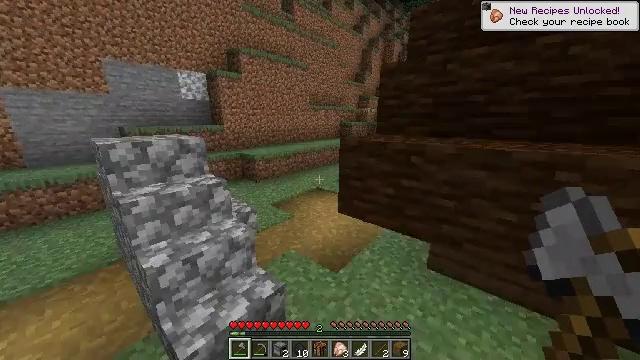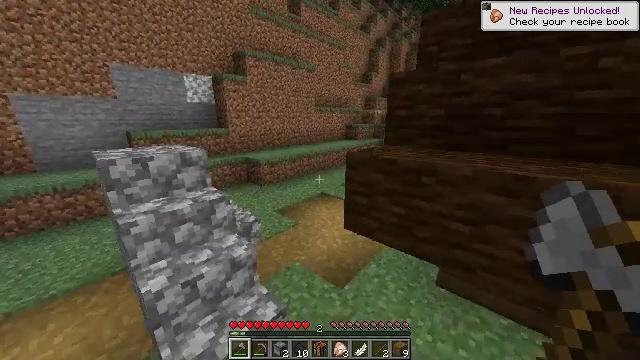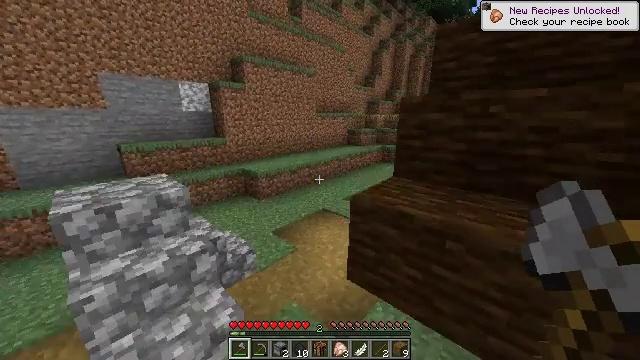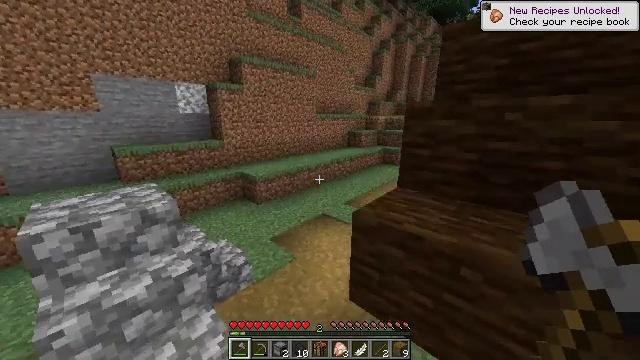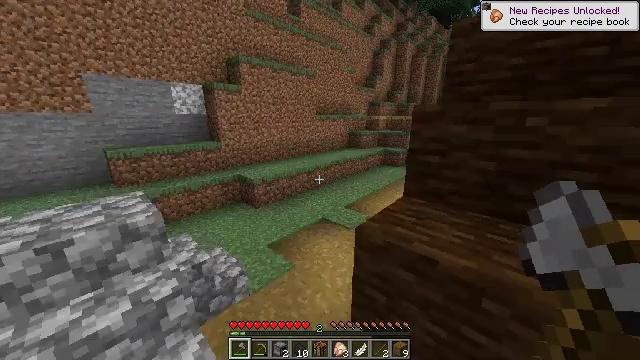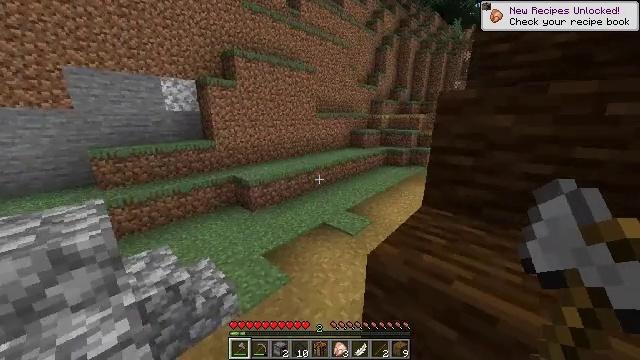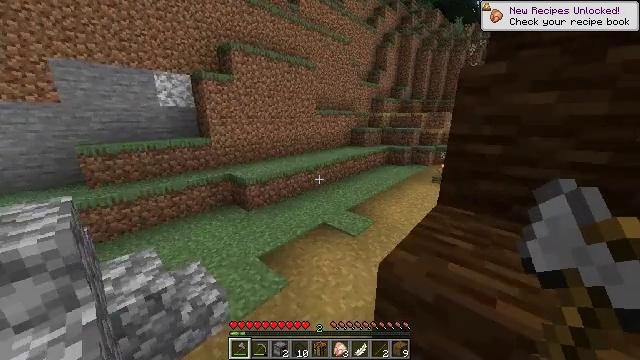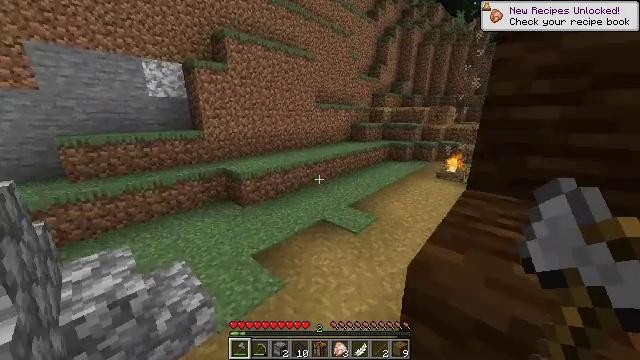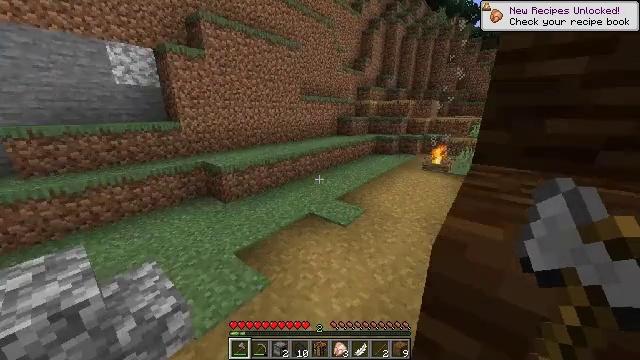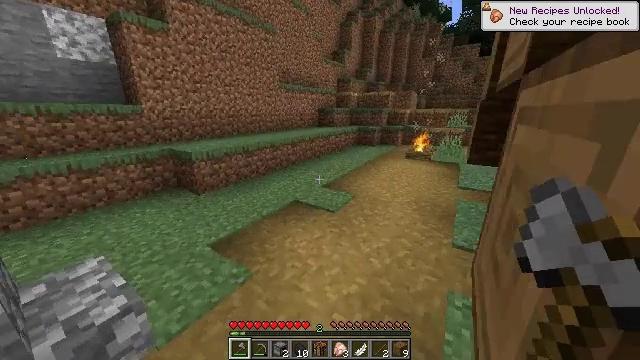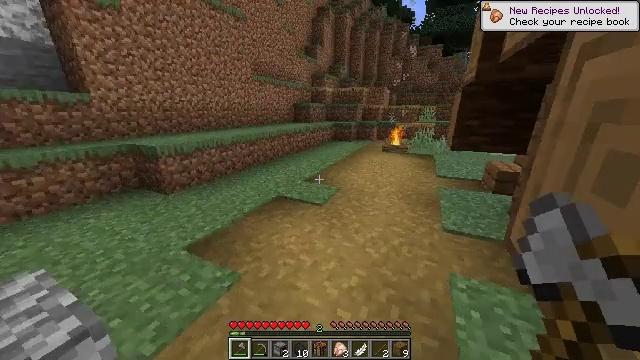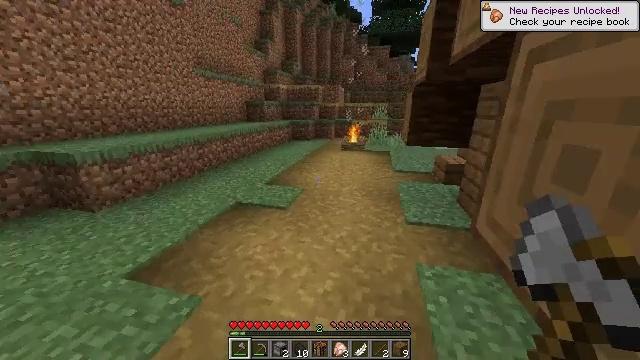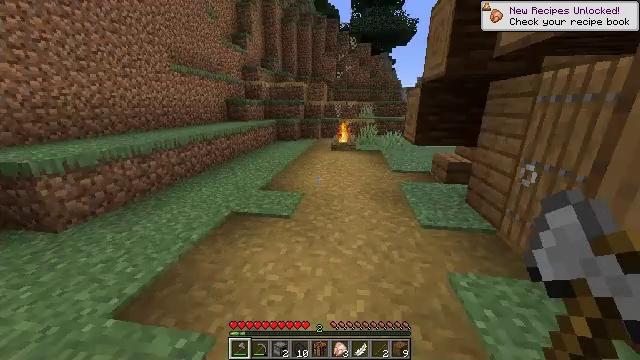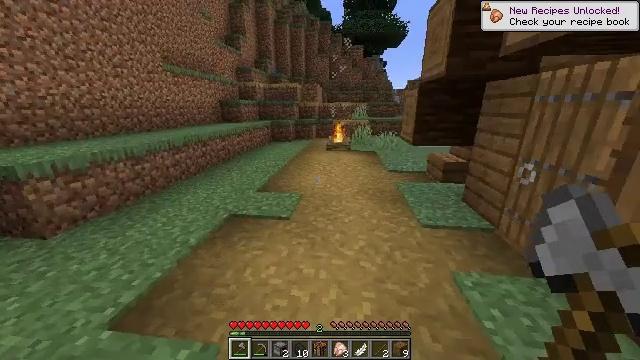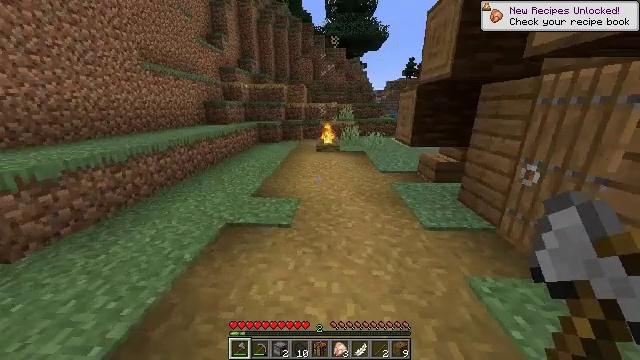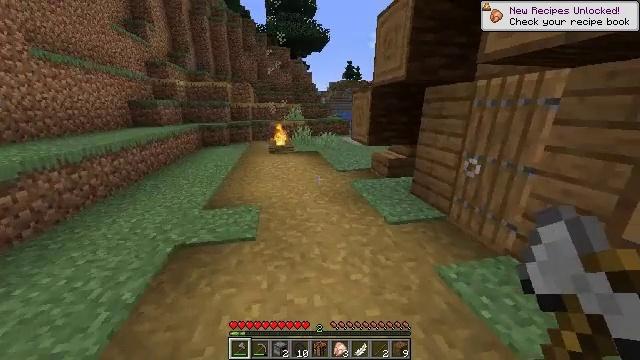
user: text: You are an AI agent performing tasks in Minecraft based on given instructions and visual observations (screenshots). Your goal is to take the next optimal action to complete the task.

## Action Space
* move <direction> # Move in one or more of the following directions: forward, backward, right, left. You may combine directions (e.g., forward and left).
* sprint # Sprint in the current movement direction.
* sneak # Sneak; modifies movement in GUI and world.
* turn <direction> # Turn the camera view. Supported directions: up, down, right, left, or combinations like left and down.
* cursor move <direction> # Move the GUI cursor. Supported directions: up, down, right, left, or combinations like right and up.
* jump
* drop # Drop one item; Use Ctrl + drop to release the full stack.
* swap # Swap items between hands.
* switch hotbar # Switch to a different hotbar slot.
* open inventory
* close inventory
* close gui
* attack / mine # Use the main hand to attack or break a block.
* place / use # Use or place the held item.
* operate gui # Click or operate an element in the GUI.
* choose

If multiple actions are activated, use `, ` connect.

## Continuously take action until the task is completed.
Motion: motion action
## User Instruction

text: Mine the blue bed to pick it up.
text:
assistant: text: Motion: move forward, sprint, turn left, jump
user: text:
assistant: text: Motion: move forward, sprint, jump
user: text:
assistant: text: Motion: move forward, sprint, jump
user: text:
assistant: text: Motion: move forward, sprint
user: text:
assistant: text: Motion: move forward, sprint
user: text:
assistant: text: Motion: move forward, sprint
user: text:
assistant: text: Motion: move forward, sprint
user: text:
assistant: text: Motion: move forward, sprint, turn right
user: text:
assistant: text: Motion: move forward and move left, sprint, turn right
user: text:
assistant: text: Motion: move forward and move left, sprint, turn right
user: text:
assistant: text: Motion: move forward and move left, sprint, turn right
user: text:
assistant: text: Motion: move forward and move left, sprint, turn right
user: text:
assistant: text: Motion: move forward and move left, sprint, turn right
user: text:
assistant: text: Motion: move forward and move left, sprint, turn right
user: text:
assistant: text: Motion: move forward and move left, sprint, turn right
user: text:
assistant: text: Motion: move forward and move left, sprint, turn right
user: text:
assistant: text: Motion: move forward and move left, sprint, turn right
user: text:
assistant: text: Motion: move forward and move left, sprint, turn right
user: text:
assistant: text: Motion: move forward and move left, sprint
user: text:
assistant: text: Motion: move forward and move left, sprint
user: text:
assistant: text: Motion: move forward and move left, sprint
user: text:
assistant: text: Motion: move forward and move left, sprint, turn right and down
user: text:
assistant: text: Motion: move forward and move left, sprint, turn right
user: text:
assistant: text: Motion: move forward, sprint, turn right and up
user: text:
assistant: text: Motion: move forward, sprint, turn right and up
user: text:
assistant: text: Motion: move forward, sprint
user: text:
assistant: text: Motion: move forward, sprint, turn right, use / place
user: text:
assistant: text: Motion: move forward, sprint, turn right, use / place
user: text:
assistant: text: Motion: move forward, sprint
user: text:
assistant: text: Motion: move forward, sprint